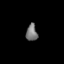
Tissue: lung
Cell type: Myeloid cells
Senescence score: 0.5894
Nuclear area (px): 184
Mean DAPI intensity: 119.299